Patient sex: M
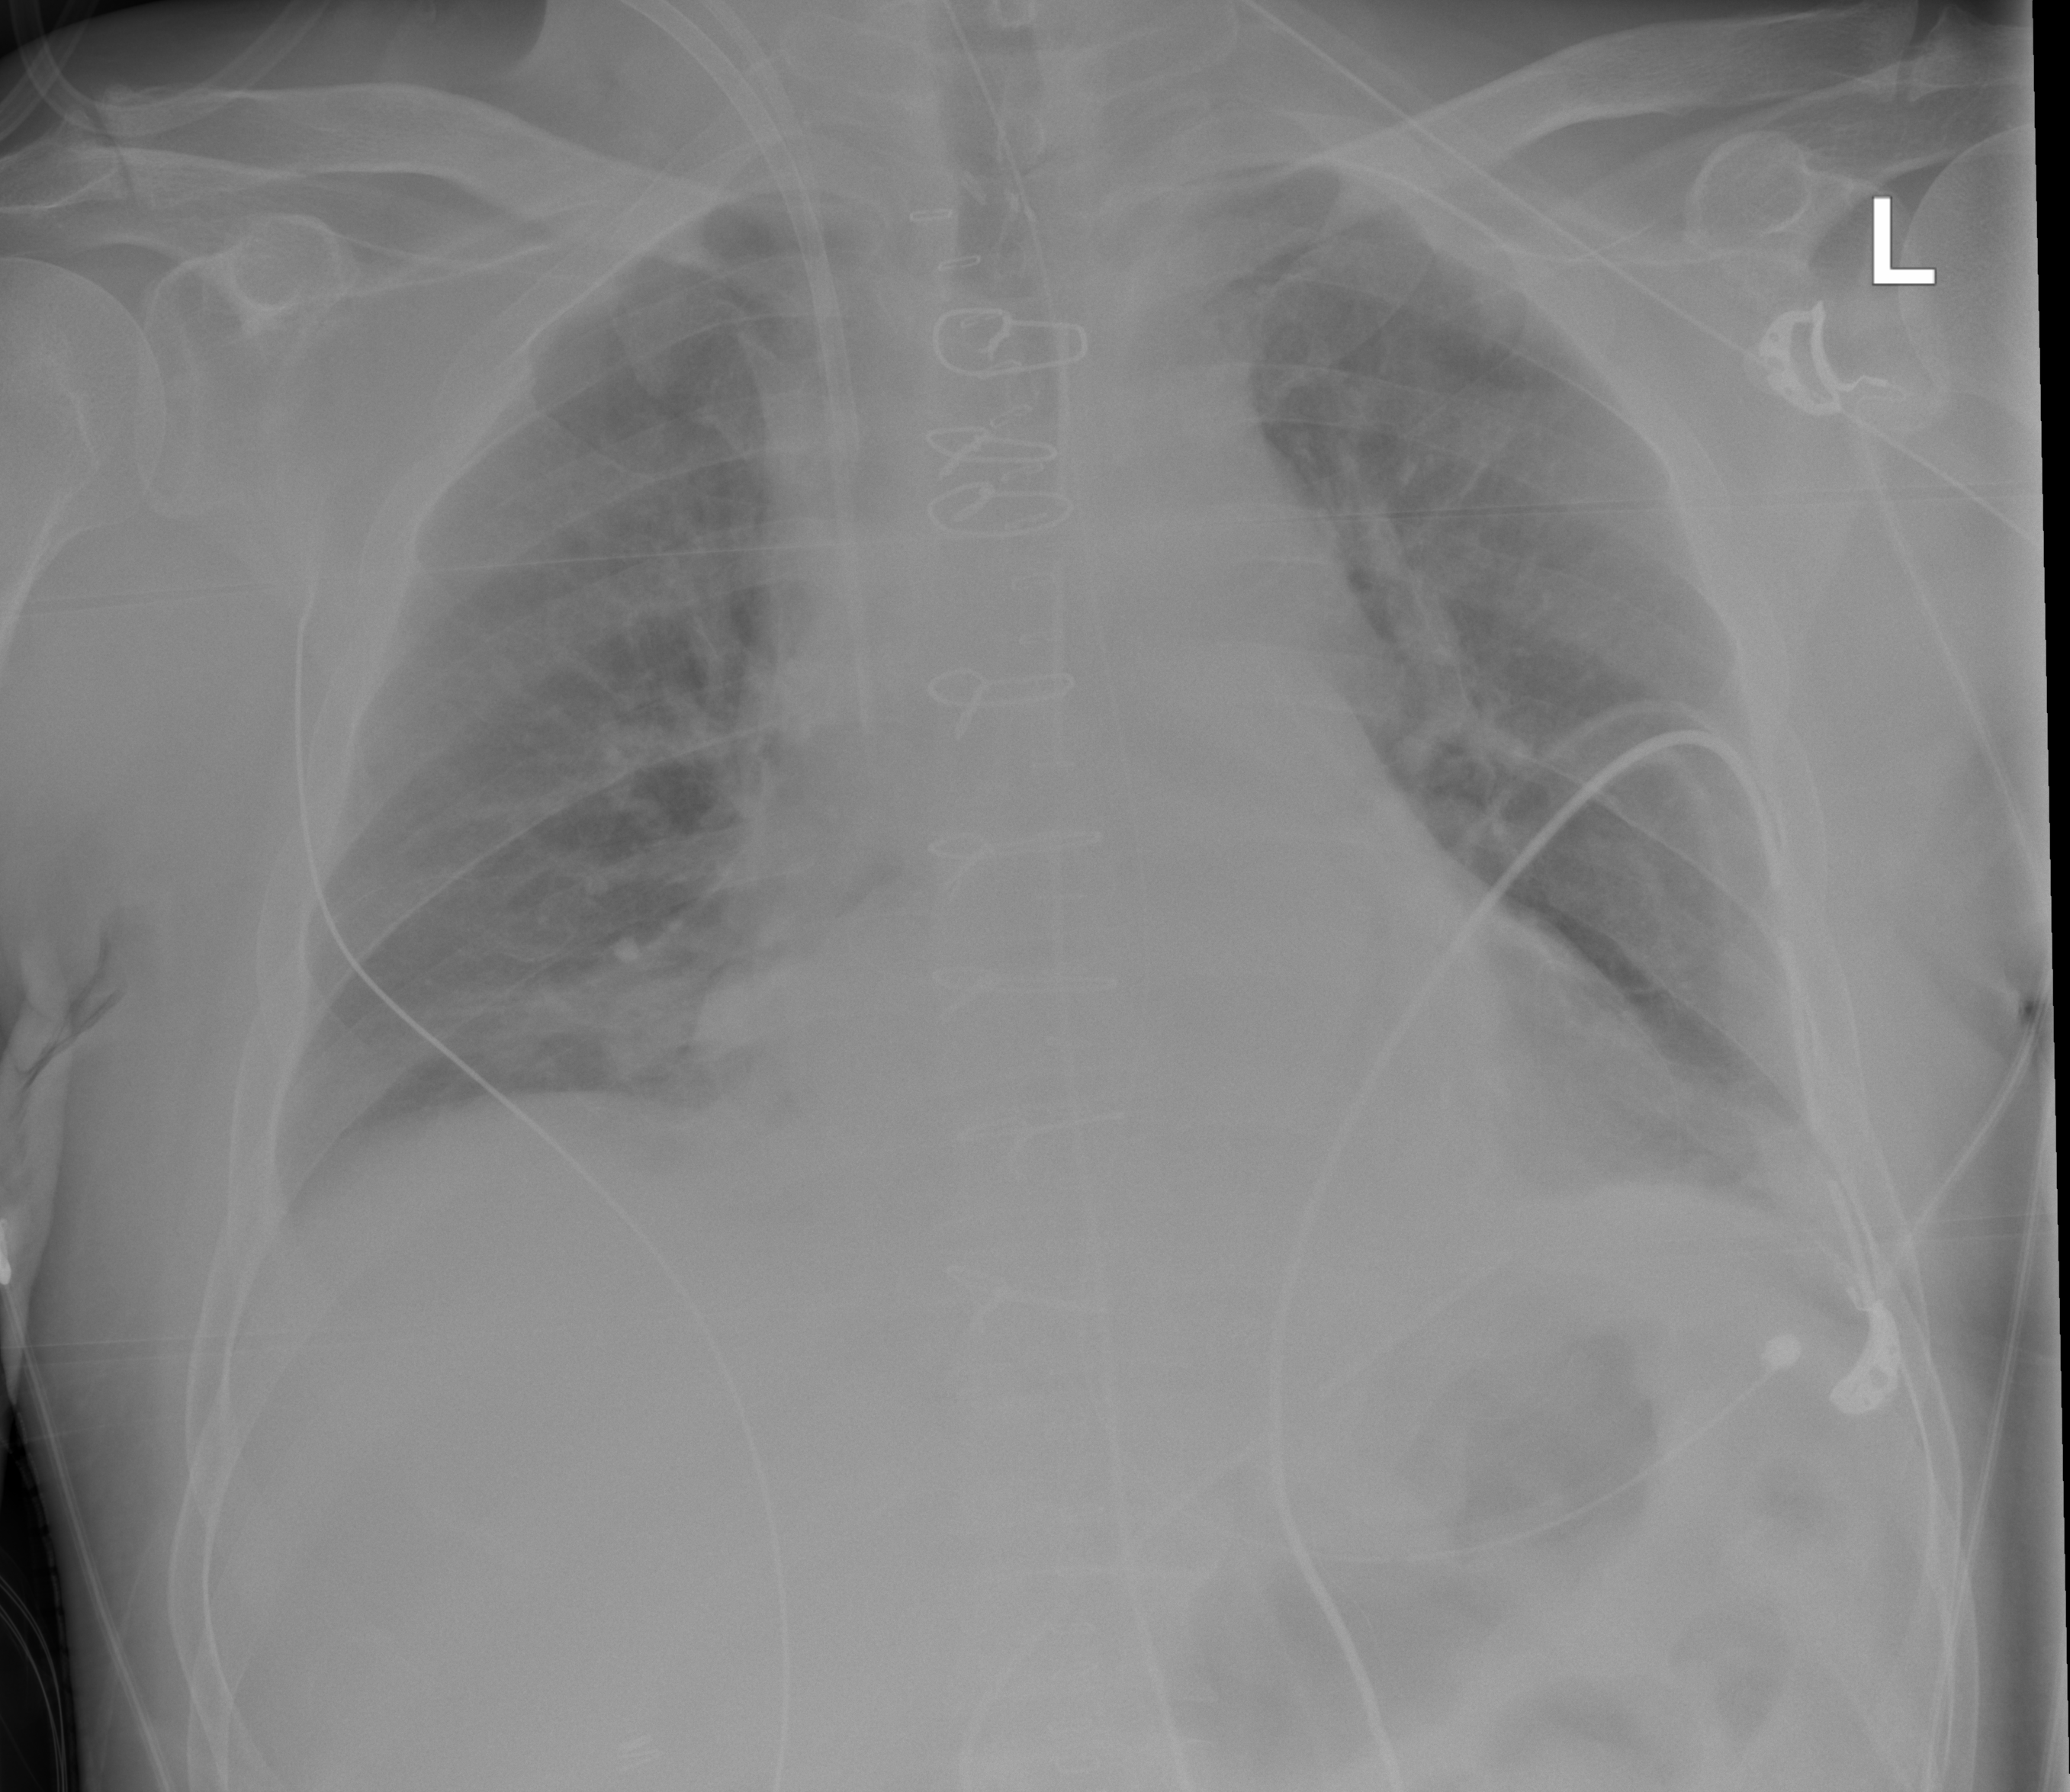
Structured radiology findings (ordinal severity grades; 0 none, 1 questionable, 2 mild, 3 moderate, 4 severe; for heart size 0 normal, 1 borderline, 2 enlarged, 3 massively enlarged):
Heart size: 2
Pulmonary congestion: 0
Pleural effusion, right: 2
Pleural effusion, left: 2
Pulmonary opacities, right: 0
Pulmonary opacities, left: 0
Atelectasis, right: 2
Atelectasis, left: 2